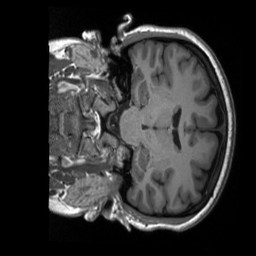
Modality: T1w
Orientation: coronal
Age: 25
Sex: female
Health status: ill
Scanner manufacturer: siemens
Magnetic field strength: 3 T
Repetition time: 2.3 s
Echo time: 0.00232 s